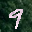
Label: 9